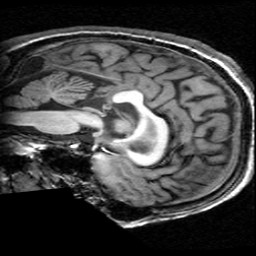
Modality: T1w
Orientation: sagittal
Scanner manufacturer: ge
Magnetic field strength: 3 T
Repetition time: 0.00904 s
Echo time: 0.00184 s